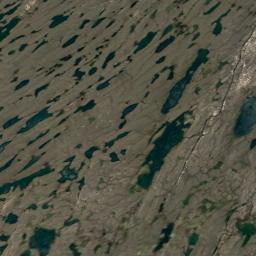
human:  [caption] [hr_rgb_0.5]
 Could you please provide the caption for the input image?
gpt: Some waters of different sizes and shapes are surrounded by wetlands .

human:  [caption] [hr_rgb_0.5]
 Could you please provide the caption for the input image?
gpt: There are two lakes of similar size in this wetland .

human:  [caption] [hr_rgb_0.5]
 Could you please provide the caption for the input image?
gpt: There is a large area of ​​dense brown bare land in a lake in a wetland .

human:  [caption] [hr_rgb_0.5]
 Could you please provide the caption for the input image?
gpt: The wetland consists of bare land and water .

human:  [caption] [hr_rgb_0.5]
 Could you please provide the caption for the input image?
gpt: There are much bare land and many water areas on the wetland .